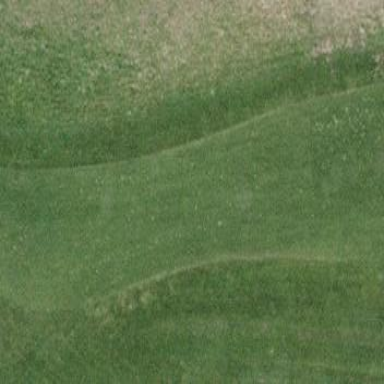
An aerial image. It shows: Grassy golf fairway.